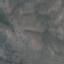
Label: HerbaceousVegetation